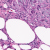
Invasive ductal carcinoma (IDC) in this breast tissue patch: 0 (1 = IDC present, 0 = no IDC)